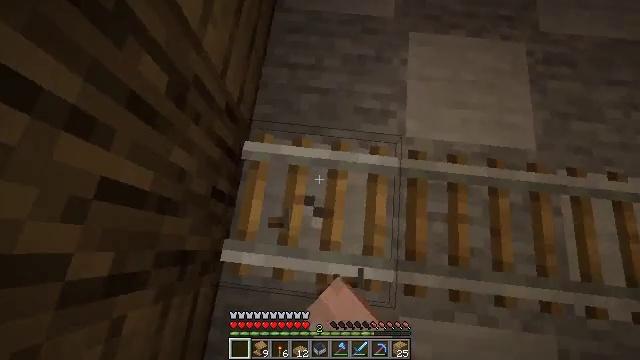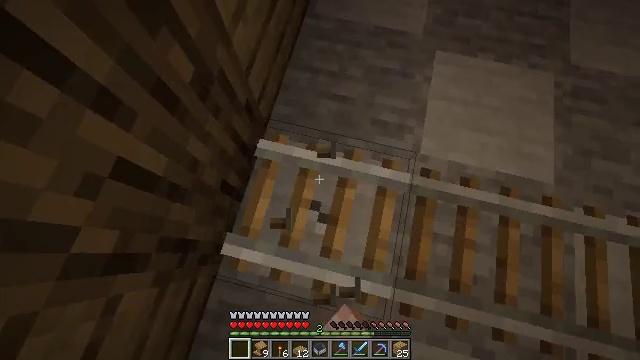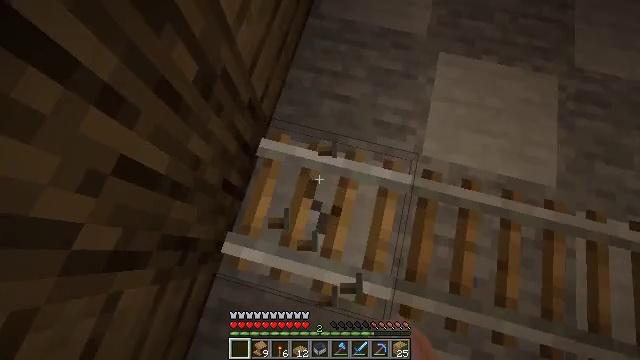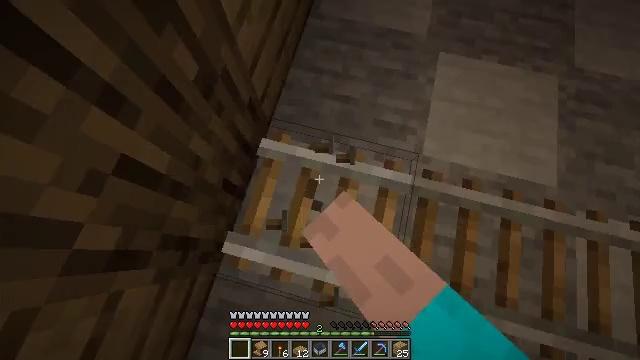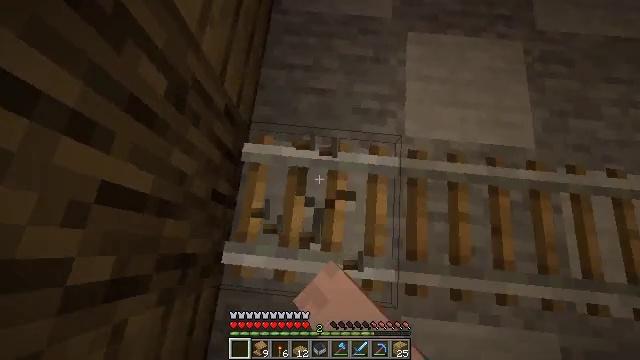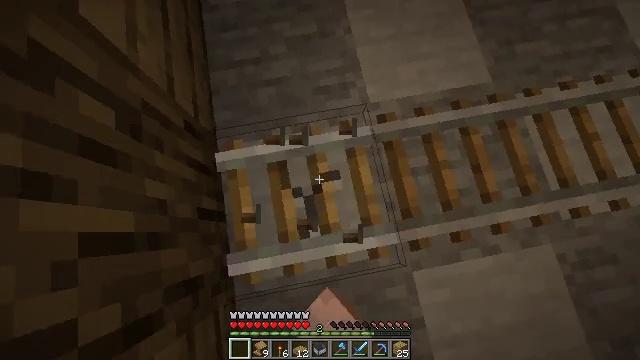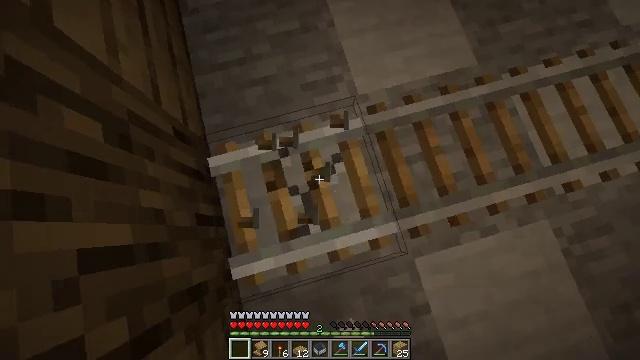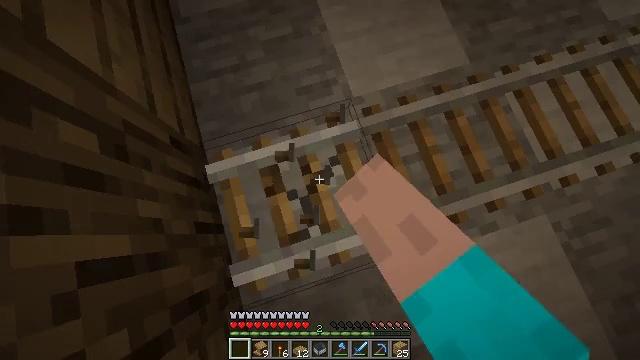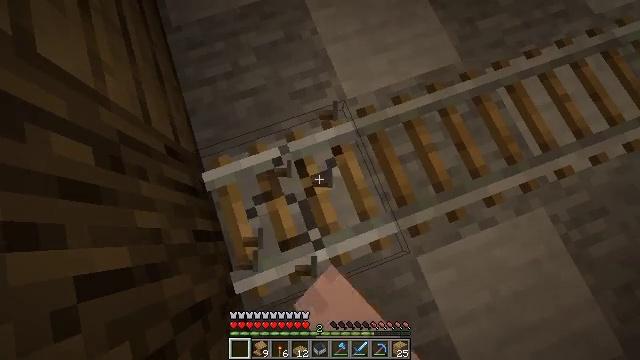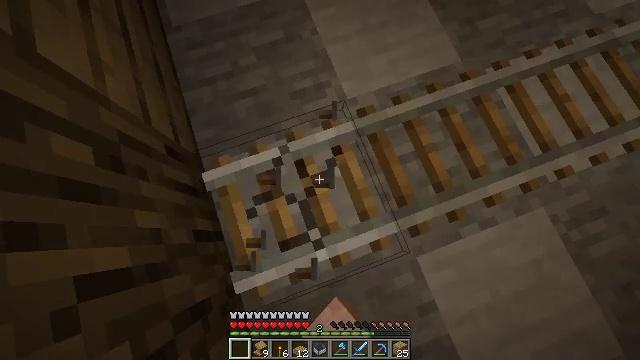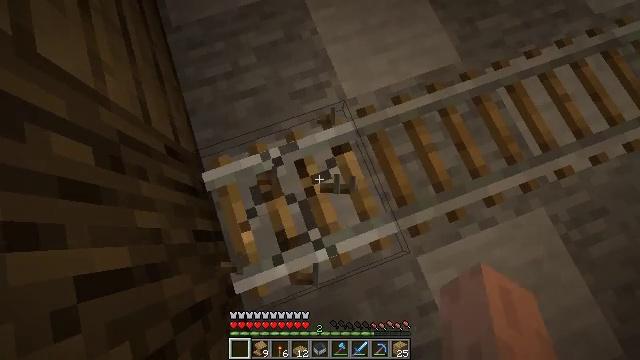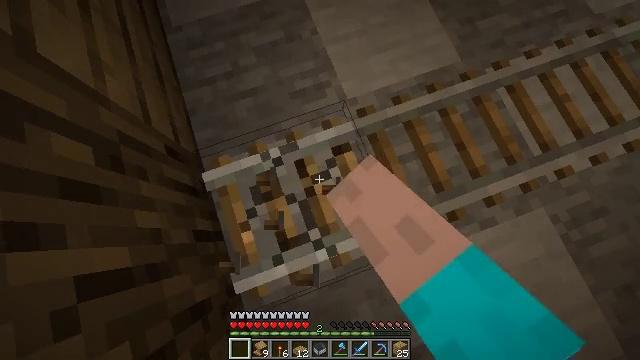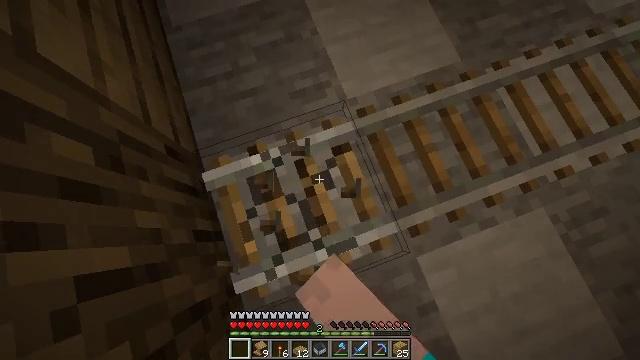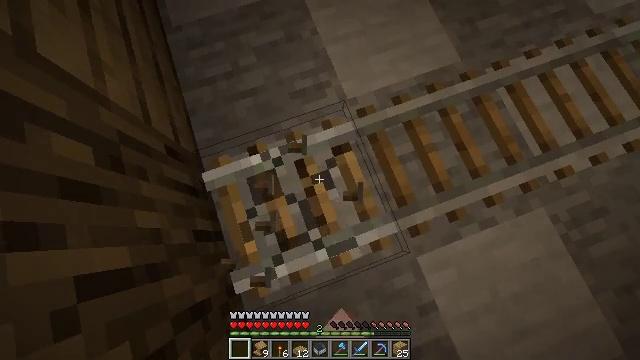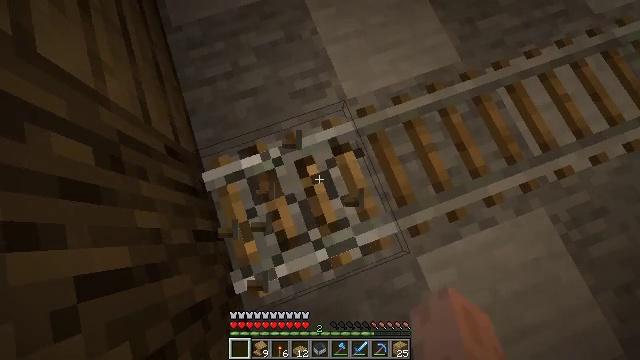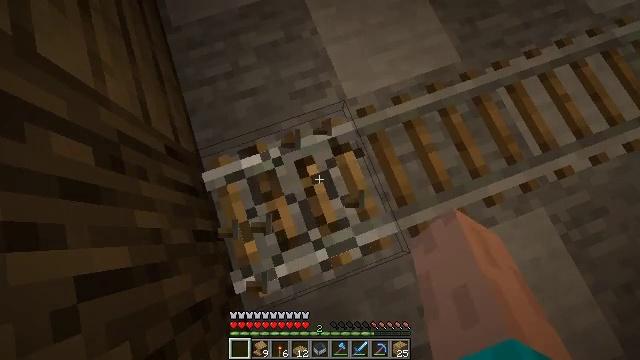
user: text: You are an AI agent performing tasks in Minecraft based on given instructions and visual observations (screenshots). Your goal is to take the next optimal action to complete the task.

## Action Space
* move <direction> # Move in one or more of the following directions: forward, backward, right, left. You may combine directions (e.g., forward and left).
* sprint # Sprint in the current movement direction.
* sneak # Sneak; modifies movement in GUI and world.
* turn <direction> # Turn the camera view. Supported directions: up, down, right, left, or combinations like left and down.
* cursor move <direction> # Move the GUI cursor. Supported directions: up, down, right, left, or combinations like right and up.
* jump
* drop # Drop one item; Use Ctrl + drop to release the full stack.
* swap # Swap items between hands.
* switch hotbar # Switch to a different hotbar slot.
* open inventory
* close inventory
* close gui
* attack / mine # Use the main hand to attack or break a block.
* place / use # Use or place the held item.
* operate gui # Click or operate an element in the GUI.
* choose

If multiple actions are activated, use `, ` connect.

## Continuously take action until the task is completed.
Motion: motion action
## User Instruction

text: Recycle the rail from an abandoned track.
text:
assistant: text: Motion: turn left and up, attack / mine
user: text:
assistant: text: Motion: attack / mine
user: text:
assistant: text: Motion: attack / mine
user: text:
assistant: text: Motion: turn right and down, attack / mine
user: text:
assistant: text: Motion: turn right and down, attack / mine
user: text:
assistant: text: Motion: turn right, attack / mine
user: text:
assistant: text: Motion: turn right, attack / mine
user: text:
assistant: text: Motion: turn right, attack / mine
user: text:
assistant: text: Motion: attack / mine
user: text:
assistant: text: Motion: attack / mine
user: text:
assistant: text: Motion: attack / mine
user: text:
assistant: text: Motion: attack / mine
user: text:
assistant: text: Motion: attack / mine
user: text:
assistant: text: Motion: attack / mine
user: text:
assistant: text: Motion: attack / mine
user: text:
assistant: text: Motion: attack / mine
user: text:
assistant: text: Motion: attack / mine
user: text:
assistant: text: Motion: attack / mine
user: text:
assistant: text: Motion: attack / mine
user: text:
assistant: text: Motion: attack / mine
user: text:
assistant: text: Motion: attack / mine
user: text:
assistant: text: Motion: attack / mine
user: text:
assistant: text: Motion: attack / mine
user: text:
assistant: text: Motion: turn right, attack / mine
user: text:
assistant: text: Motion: turn right and up, attack / mine
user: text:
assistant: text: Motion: turn right and up, attack / mine
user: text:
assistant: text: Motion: turn right and up, attack / mine
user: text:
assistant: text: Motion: turn right and up, attack / mine
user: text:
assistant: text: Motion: turn right and up, attack / mine
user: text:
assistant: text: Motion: attack / mine